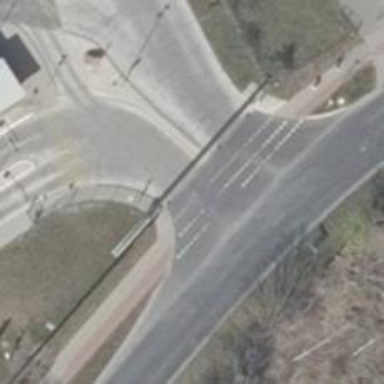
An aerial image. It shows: Road with "give way" sign.